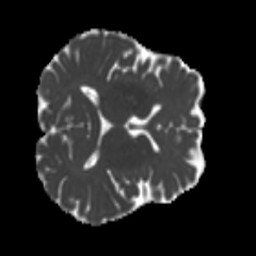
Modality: MD
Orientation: axial
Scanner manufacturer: siemens
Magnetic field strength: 3 T
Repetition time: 4 s
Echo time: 0.0594 s